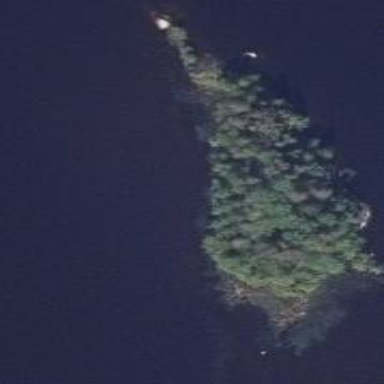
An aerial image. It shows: Islet.